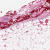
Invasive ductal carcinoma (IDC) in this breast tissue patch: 0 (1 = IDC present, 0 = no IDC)